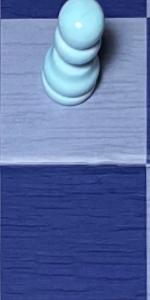
Label: Empty